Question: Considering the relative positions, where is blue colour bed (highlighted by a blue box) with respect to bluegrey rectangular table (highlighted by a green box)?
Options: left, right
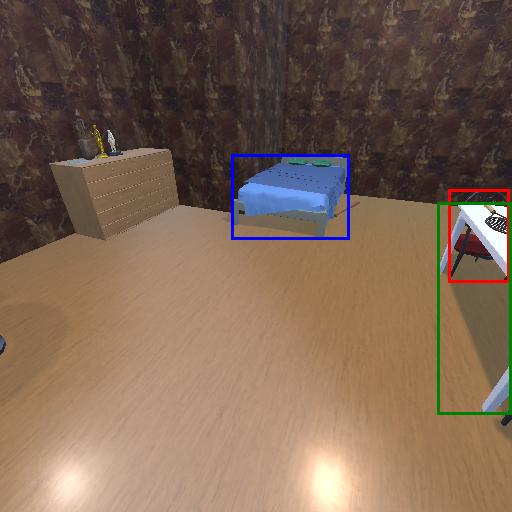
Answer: left